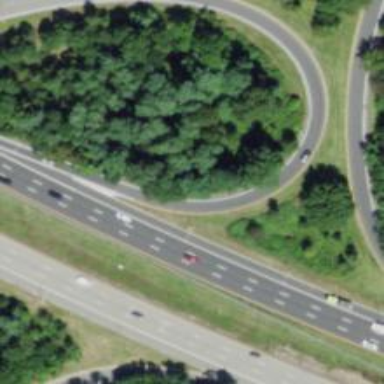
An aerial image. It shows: Asphalt motorway.